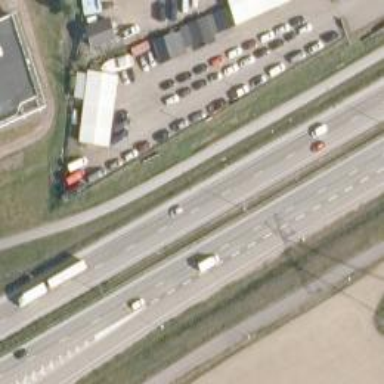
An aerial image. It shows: Trunk link highway with asphalt surface.